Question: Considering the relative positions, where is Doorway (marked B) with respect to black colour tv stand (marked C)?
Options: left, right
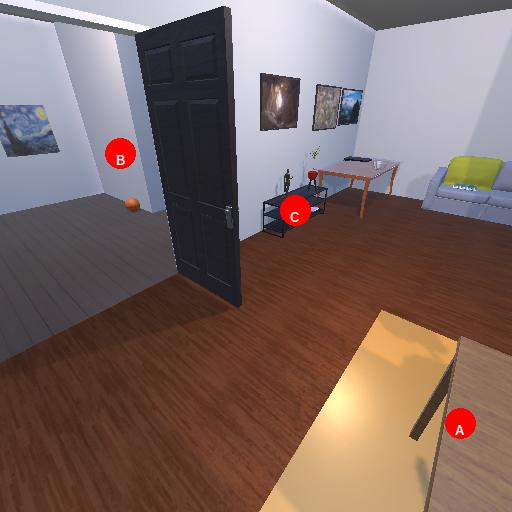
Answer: left